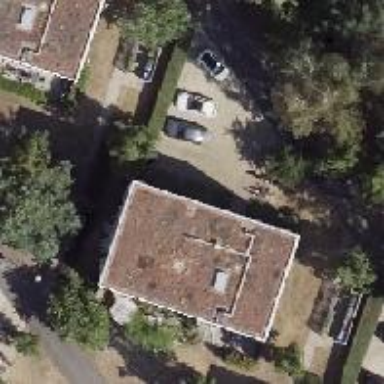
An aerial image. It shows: Flat-roofed residential building.